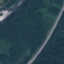
Land use / land cover: Highway